Question: I'm using 'TCPDF::Polygon()' to render coastline (land) coordinates from a text file on top of a blue 'TCPDF::Rect()'. The text file contains coastlines for the entire world, however by specifying a center latitude and longitude in the map projection, together with some multiplication to get a 'zooming' effect, I manage to display the desired area within the A4 page.
As you can see by the image the coastlines are drawn all the way to the edge of the document (and beyond). Although most of the coastline coordinates from the text file are 'outside' the document's visible area they are still taking up some hundred kilobytes in the output file.
Is there a nice way to 'crop' the coastline-polygon, so that the coastlines fit nicely inside the blue area and the excess vertecies are completely excluded from the document (not taking up file space)?

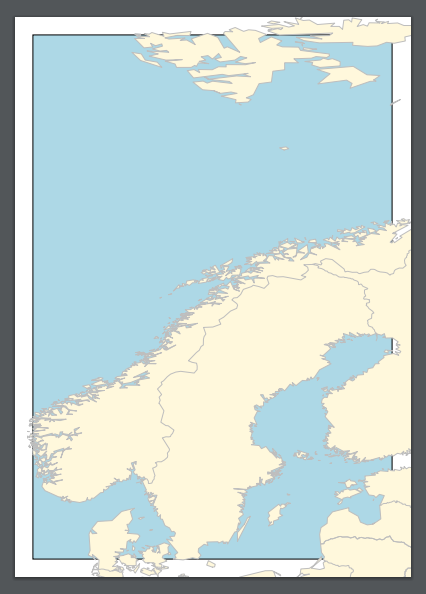
Answer: The 'cropping' I was looking for is done using clipping, as suggested by @Rad Lexus:
'''
// Start clipping
$pdf->StartTransform();
// Draw clipping rectangle
$pdf->Rect($DOC_MARG, $DOC_MARG, $MAP_W, $MAP_H, 'CNZ');
// -- Draw all polygons here (land areas) --
// Stop clipping
$pdf->StopTransform();
'''
Source: <URL>
To save space in the output file I check every pixel in each polygon (land area) and render only the polygons that has one or more pixels within the bounds of the page - also suggested by @Rad. In the example view in my first post, the size was halved using this method.
Thanks for the help!